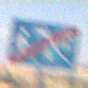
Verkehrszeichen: EndeVerkehrsberuhigterBereich
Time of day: Midday
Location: Outdoor (Nature)
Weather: PartlyCloudy
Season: NotSpecified
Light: Natural